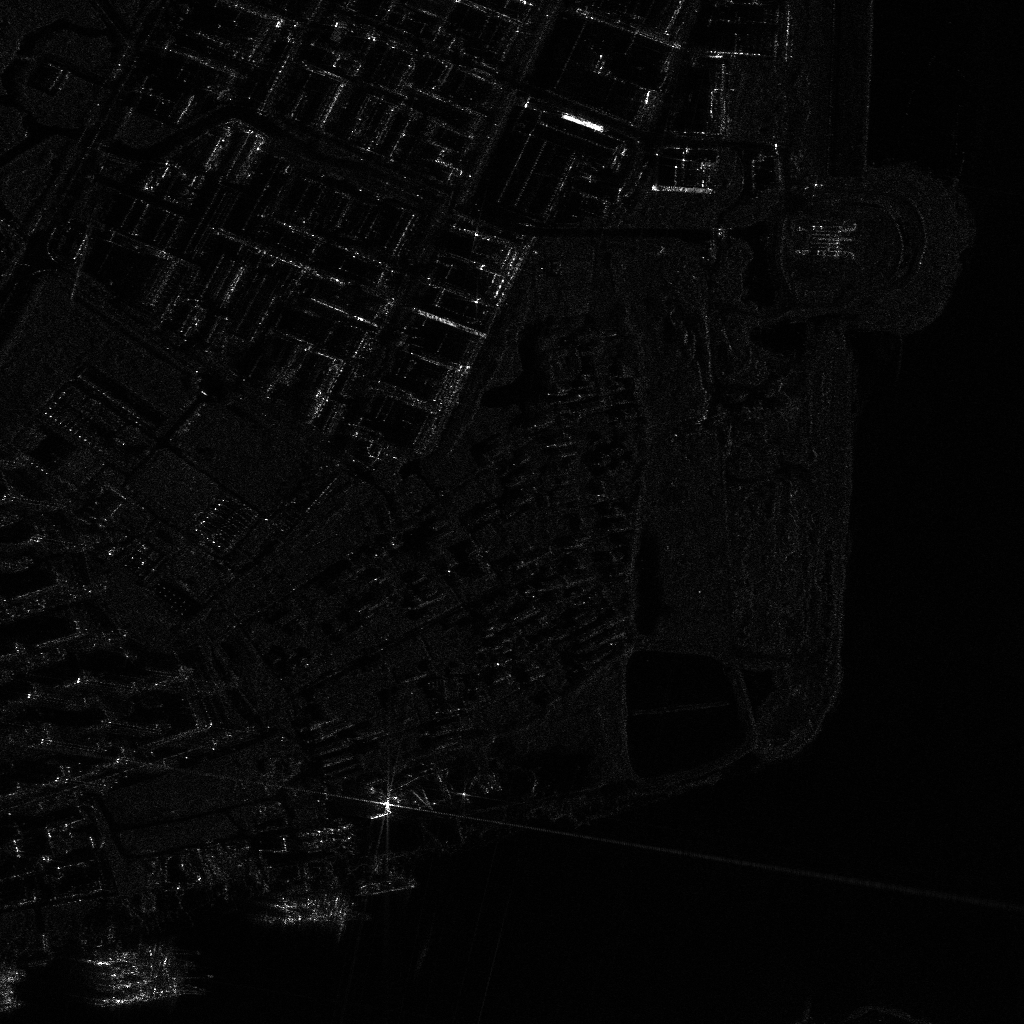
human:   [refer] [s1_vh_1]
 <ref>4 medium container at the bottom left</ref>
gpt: <box>[[11, 89, 12, 96, 81], [12, 91, 13, 97, 83], [12, 92, 14, 99, 79], [13, 94, 14, 101, 80]]</box>

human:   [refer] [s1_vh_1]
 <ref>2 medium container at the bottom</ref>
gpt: <box>[[29, 83, 30, 91, 82], [29, 85, 30, 93, 79]]</box>